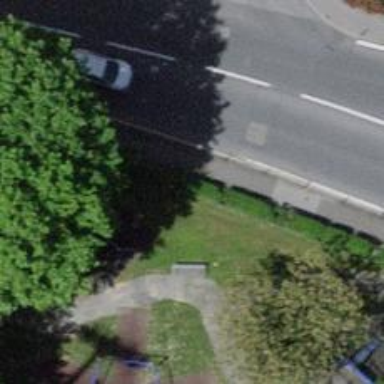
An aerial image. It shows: Bus stop with sheltered platform for public transport.